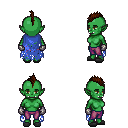
a pixel art fantasy rpg character, female body template, orc, green skin, blue tattered cape, magenta pants, brown mohawk hairstyle, metal gloves, gray slippers, four views (front, back, left, right), 2x2 character sprite sheet, small pixel art, hard edges, no anti-aliasing